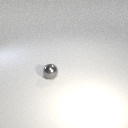
small gray metal sphere